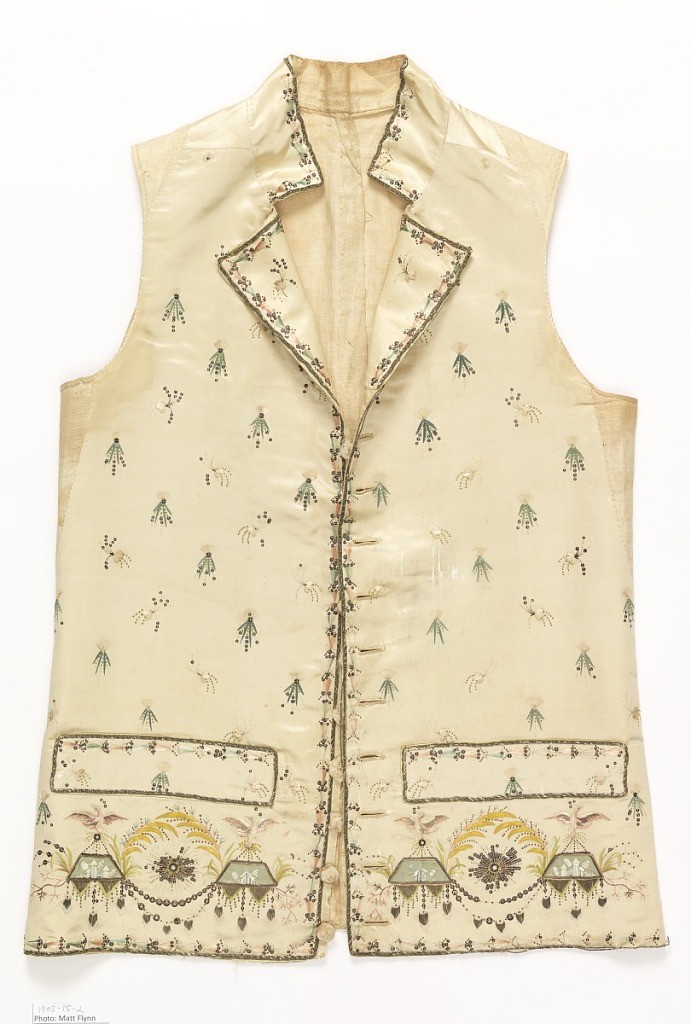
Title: Waistcoat
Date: ca. 1795
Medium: silk, metal-wrapped silk, sequins, wire coils, paste jewels Technique: embroidered using satin, stem and knot stitches and appliqué on satin weave foundation
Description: Men's waistcoat with standing collar, welt pockets and strait-hem. Off-white silk satin embroidered with scattered sprays all over and classical ornament along the lower edge. In soft greens and pinks with gold metallic.